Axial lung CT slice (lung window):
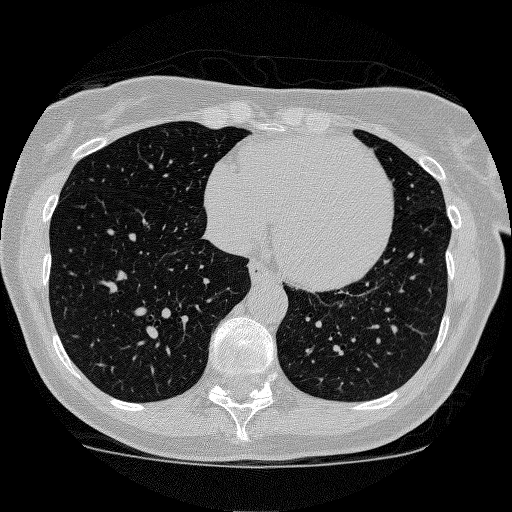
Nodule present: no